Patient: sex F, age 40
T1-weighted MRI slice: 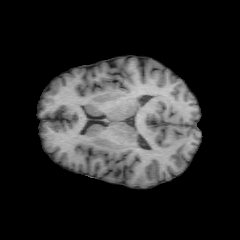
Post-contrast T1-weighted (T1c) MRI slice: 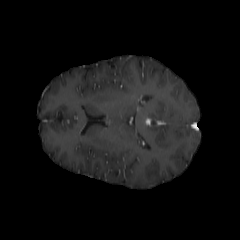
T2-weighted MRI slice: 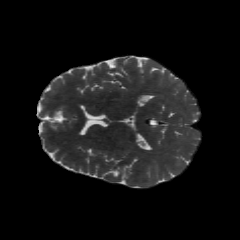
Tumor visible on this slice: no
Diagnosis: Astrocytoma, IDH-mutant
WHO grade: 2